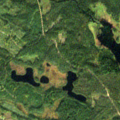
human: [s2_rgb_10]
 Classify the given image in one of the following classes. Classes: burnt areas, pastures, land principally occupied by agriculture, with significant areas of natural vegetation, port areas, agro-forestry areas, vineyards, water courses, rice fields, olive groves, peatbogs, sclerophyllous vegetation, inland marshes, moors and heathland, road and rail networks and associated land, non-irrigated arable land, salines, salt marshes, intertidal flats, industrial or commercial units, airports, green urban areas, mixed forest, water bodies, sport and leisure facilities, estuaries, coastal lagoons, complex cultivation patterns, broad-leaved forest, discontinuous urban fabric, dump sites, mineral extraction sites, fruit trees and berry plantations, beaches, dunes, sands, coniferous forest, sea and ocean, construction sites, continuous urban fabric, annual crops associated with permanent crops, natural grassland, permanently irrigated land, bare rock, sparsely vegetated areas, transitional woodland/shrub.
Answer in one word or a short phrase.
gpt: coniferous forest, transitional woodland/shrub, water bodies